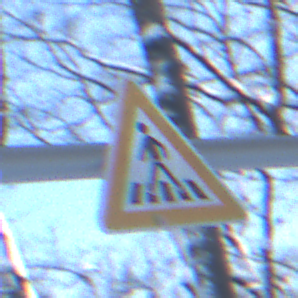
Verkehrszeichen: FussgaengerueberwegRechts
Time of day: MorningAfternoon
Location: Outdoor (Nature)
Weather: Clear
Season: Winter
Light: Natural